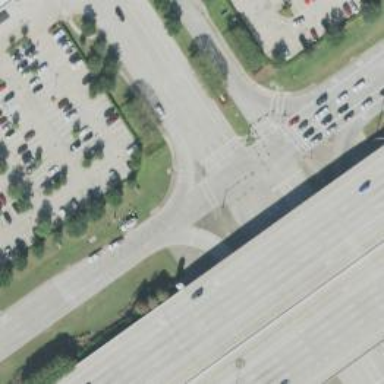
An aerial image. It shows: Secondary link road.